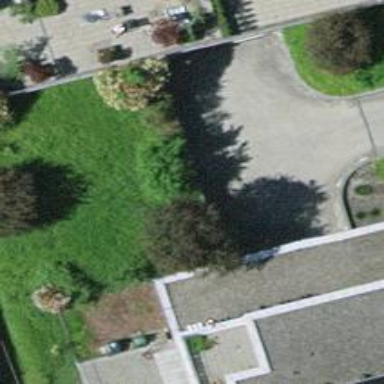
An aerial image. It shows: Parking entrance.